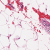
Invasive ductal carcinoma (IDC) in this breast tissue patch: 0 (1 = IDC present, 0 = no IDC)